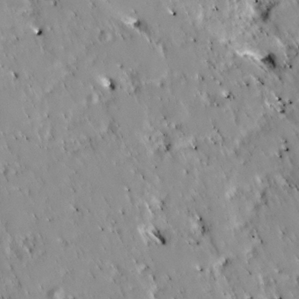
Label: non_frost